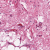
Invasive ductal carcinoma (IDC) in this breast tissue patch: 0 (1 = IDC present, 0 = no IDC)